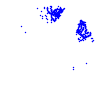
Particle: proton